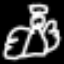
Label: angel